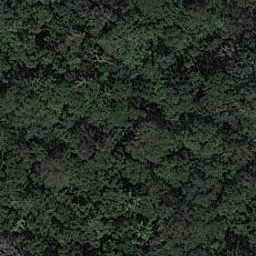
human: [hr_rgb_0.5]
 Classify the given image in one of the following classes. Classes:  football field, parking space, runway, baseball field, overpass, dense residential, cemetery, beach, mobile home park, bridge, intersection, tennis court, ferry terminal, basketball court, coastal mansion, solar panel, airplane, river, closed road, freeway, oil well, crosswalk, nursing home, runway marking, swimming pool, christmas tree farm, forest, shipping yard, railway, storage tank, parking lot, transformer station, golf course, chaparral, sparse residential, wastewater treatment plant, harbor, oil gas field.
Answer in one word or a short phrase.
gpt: forest